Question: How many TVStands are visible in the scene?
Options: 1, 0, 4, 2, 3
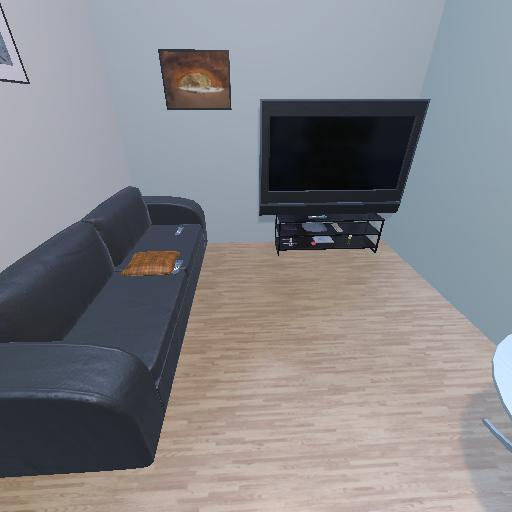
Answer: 1